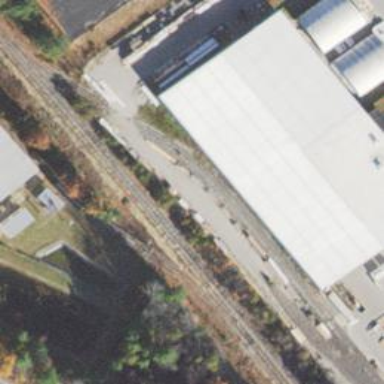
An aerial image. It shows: Rail spur service.